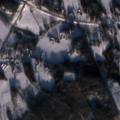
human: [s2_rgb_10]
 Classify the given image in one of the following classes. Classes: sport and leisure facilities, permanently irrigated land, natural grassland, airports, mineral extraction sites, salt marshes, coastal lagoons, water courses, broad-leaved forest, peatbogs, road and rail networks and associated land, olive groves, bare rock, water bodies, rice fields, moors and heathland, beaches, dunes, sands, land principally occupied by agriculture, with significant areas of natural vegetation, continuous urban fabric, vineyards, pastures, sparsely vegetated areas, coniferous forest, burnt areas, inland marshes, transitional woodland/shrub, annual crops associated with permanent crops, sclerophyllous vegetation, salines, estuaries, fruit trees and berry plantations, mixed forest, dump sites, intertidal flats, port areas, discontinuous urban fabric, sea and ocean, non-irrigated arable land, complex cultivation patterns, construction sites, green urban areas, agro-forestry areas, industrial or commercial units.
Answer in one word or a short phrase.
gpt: discontinuous urban fabric, land principally occupied by agriculture, with significant areas of natural vegetation, coniferous forest